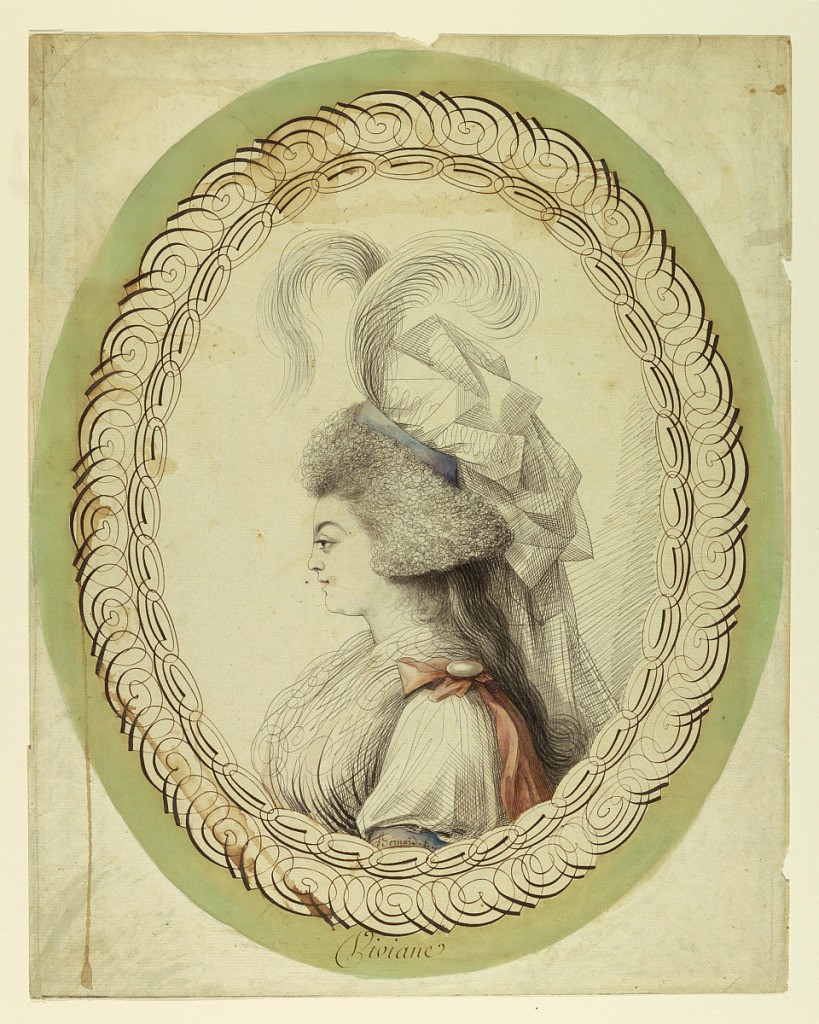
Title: Portrait of a woman: Viviane
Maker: Jeanne Dabos, French, 1763 – 1842
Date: ca. 1785
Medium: Pen and ink, brush and watercolor on paper
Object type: Calligraphy
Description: Bust length portrait of a woman, facing left in profile.  She wears an elaborate headdress of ribbons and feathers.  Enclosed in oval calligraphic frame.